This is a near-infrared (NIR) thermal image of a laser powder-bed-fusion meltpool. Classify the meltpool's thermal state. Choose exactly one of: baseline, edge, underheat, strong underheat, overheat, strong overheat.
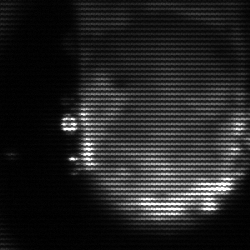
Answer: baseline